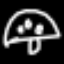
Label: mushroom